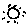
Label: sun